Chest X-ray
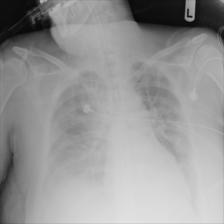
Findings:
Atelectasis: negative
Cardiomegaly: negative
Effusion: positive
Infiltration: positive
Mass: negative
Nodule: negative
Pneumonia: positive
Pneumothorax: negative
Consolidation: negative
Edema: negative
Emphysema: negative
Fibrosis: negative
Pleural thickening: negative
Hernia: negative